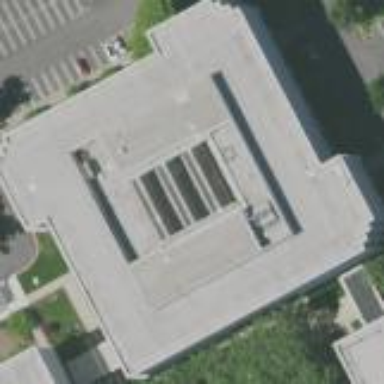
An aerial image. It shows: Office building.